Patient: sex M, age 85
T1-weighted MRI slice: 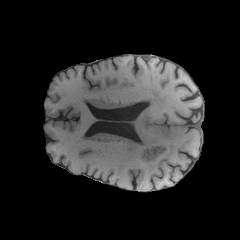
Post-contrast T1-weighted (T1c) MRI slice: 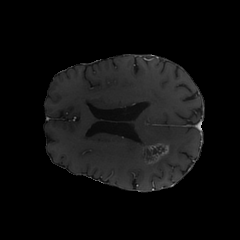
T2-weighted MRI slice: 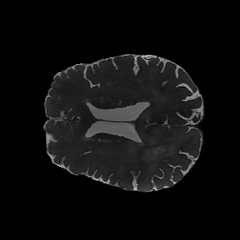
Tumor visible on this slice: yes
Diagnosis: Glioblastoma, IDH-wildtype
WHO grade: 4